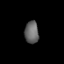
Tissue: prostate
Cell type: T cells
Senescence score: 0.3215
Nuclear area (px): 303
Mean DAPI intensity: 101.614